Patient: sex M, age 71
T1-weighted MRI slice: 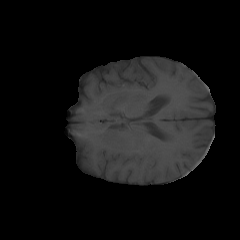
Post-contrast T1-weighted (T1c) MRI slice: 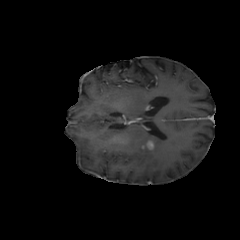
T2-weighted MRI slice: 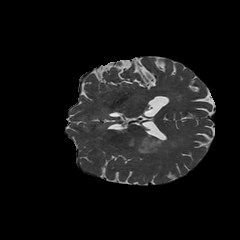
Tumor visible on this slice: yes
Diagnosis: Glioblastoma, IDH-wildtype
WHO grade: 4